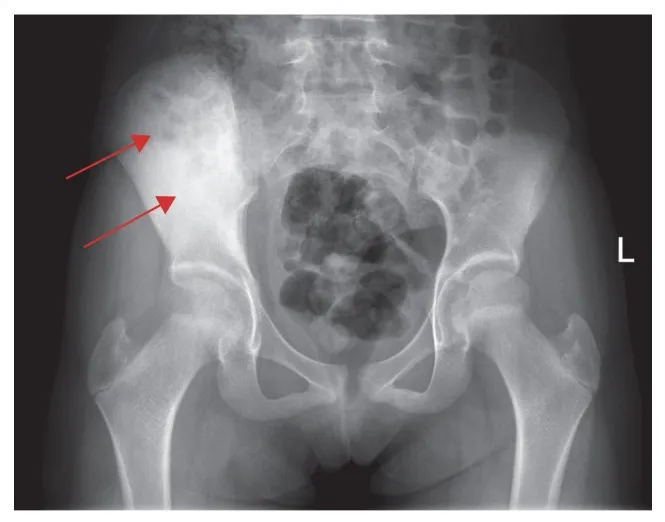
An 11-year-old-girl with chronic recurrent multifocal osteomyelitis: Initial plain radiograph of the pelvis demonstrated diffuse sclerosis of the right iliac wing (arrows).
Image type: radiology (x_ray)